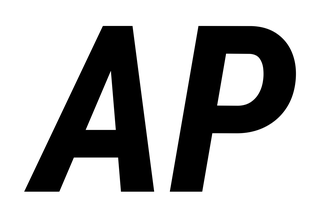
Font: Roboto-Italic_Condensed_Bold_Italic